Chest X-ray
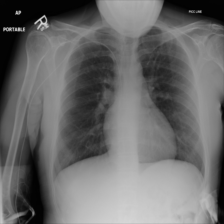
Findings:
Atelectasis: negative
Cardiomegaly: negative
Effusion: negative
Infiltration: negative
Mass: positive
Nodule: negative
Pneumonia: negative
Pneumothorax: negative
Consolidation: negative
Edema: negative
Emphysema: negative
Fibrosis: negative
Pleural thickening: negative
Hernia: negative